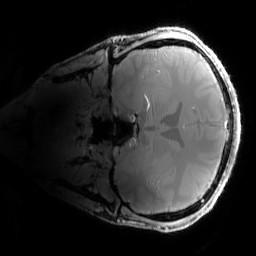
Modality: PDw
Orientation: coronal
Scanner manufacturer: siemens
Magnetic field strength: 6.98 T
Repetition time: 1.02 s
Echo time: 0.00244 s